Question: I have the following query
'''
select r.role_id,
r.role_name,
p.permission_name
from t_user_role ur, t_role r, t_role_permission rp, t_permission p
where ur.role_id=r.role_id
and ur.role_id=rp.role_id
and rp.permission_id=p.permission_id
and ur.contact_id=505;
'''
which gives me the follwing result

I want to club the rows having similar row id to get the result like below:
'''
ROLE_ID ROLE_NAME PERMISSION_NAME
100 ops_center List Dashboard
106 oc_public RunETN Activity Detail | Run Test View | .... and so on
'''
Please Help
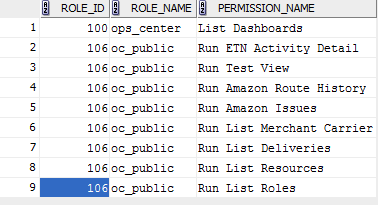
Answer: Based on your statement below, I am assuming you are using MySQL and have tried using 'GROUP_CONCAT()':
> .
If you are using MySQL then you will apply <URL> like this:
'''
select r.role_id,
r.role_name,
group_concat(p.permission_name separator ' | ') permission_name
from t_user_role ur
inner join t_role r
on ur.role_id=r.role_id
inner join t_role_permission rp
on ur.role_id=rp.role_id
inner join t_permission p
on rp.permission_id=p.permission_id
where ur.contact_id=505
group by r.role_id, r.role_name;
'''
In Oracle 11g, you can use <URL>:
'''
select r.role_id,
r.role_name,
LISTAGG(p.permission_name, ' | ') WITHIN GROUP (ORDER BY r.role_id) permission_name
from t_user_role ur
inner join t_role r
on ur.role_id=r.role_id
inner join t_role_permission rp
on ur.role_id=rp.role_id
inner join t_permission p
on rp.permission_id=p.permission_id
where ur.contact_id=505
group by r.role_id, r.role_name;
'''